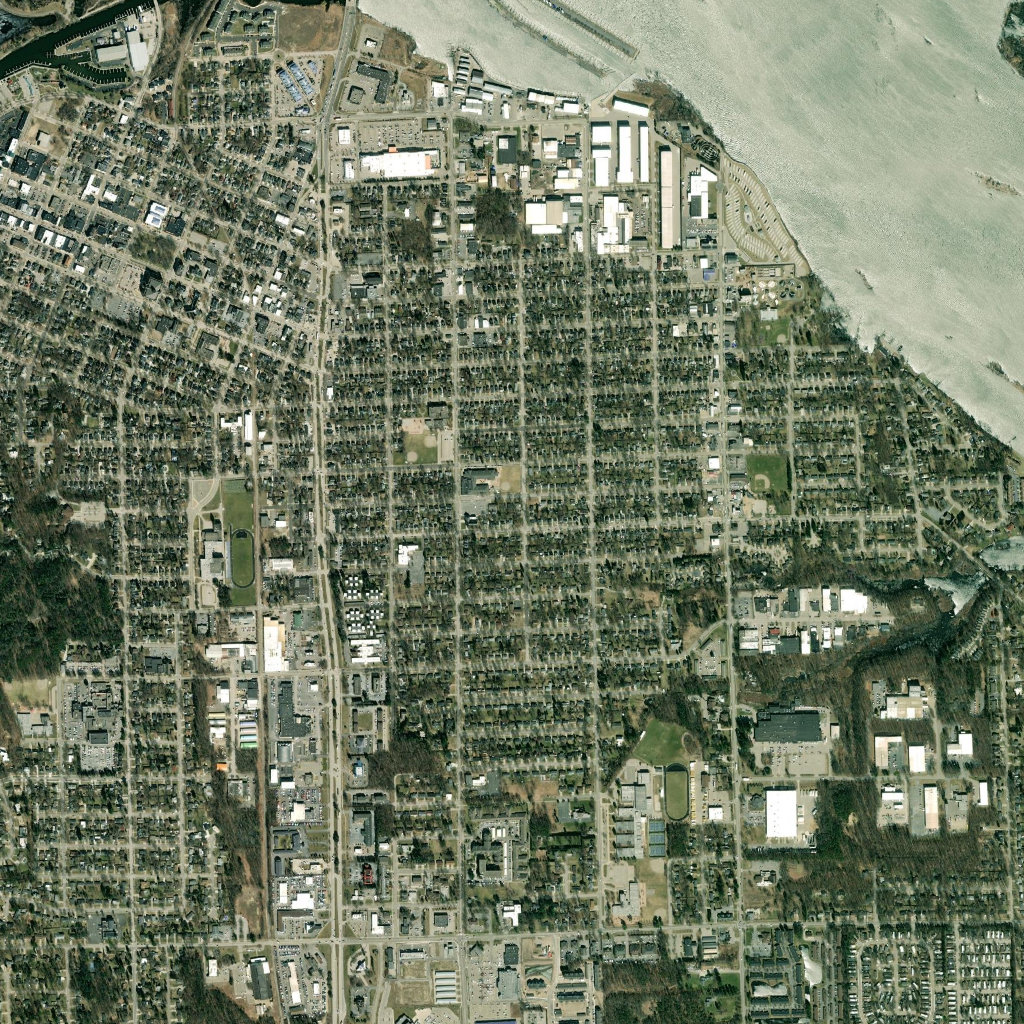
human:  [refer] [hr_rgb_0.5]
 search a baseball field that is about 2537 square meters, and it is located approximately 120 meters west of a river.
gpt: <box>[[75, 31, 76, 33, 0]]</box>